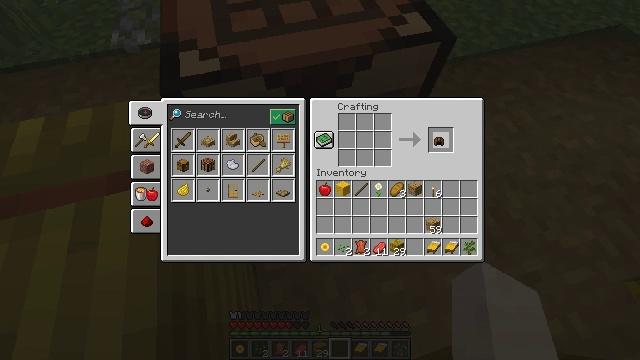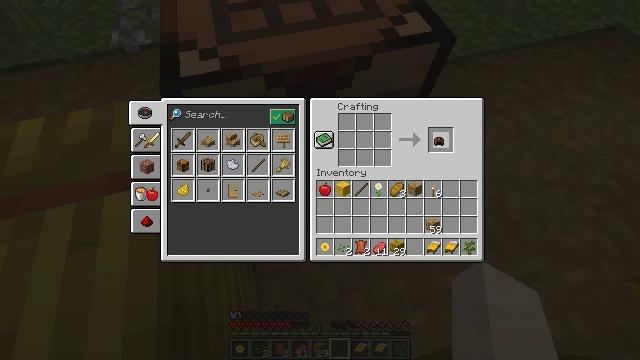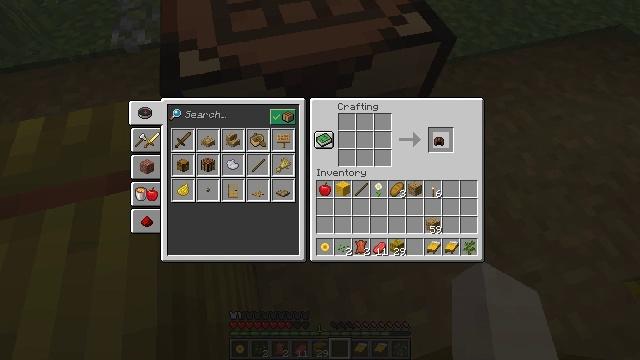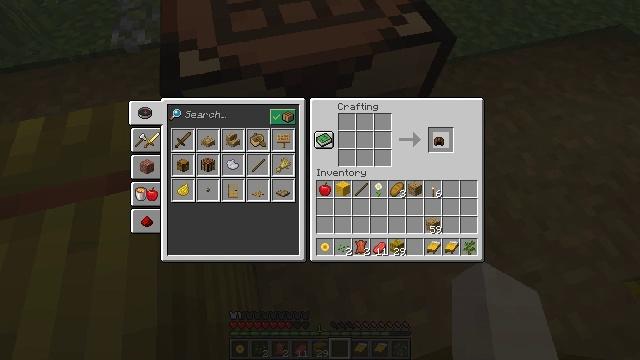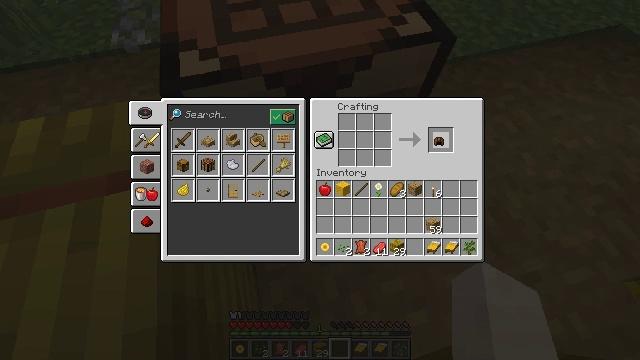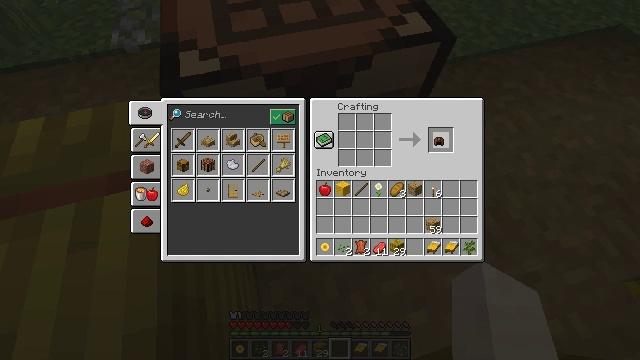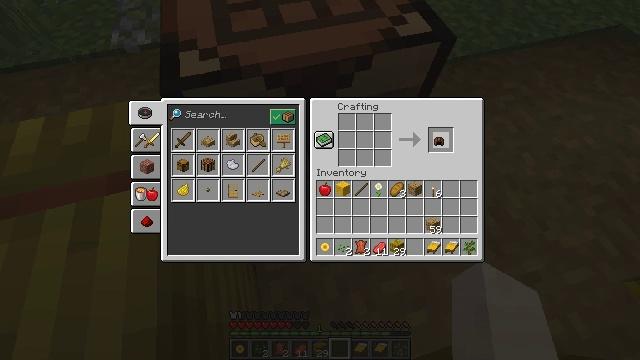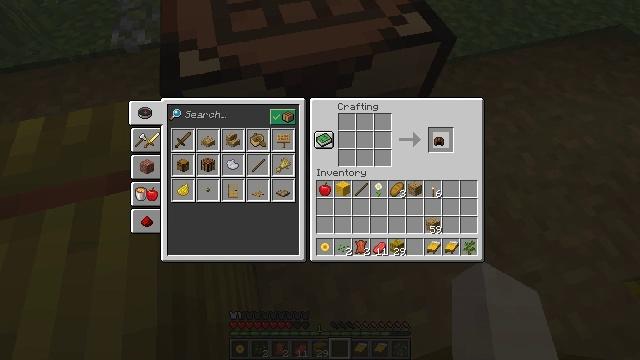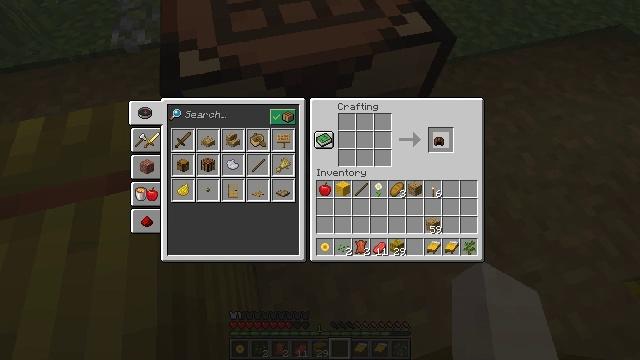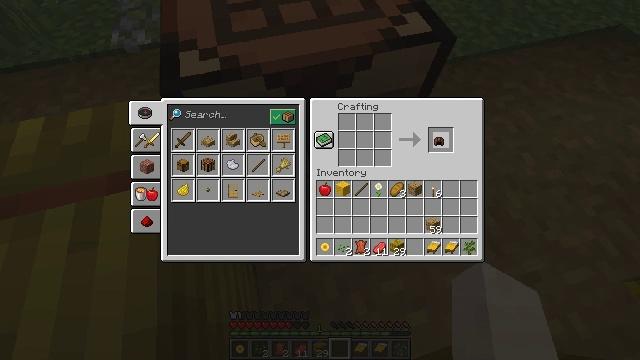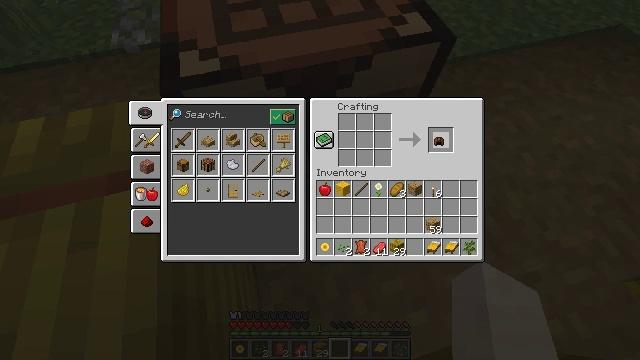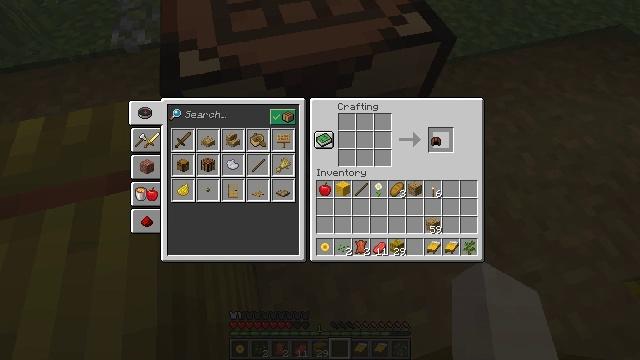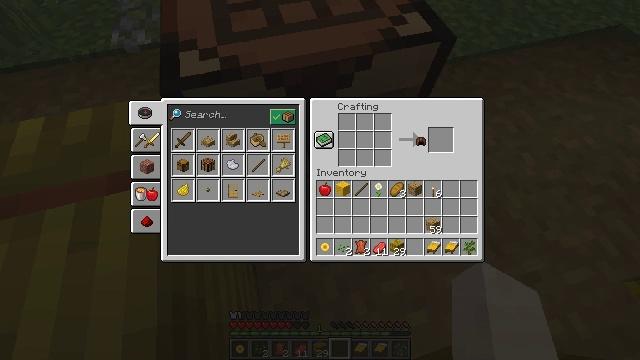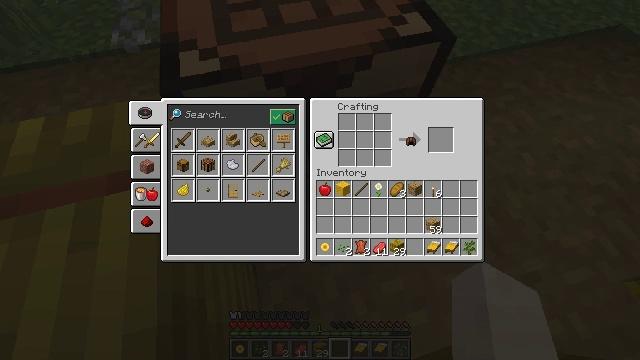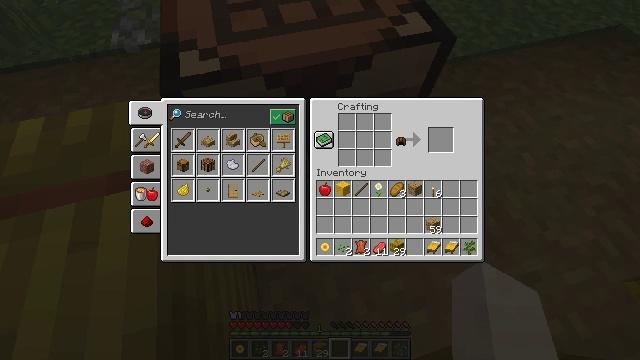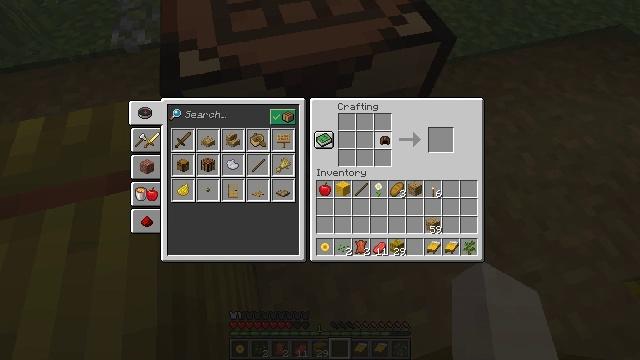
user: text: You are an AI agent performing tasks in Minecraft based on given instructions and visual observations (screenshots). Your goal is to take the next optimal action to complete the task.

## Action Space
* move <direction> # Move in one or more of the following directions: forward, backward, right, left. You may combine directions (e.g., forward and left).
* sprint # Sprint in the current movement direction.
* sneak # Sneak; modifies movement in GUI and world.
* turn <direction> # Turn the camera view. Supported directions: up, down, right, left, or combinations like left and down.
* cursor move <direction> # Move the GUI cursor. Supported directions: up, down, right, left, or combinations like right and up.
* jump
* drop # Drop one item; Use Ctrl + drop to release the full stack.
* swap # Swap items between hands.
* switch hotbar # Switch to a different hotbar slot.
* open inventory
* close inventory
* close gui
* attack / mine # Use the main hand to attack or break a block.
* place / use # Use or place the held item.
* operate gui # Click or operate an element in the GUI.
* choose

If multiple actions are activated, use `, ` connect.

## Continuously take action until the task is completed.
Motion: motion action
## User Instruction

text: Combine ingredients to craft light gray dye.
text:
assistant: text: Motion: no_op
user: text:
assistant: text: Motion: no_op
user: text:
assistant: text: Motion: no_op
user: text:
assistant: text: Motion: no_op
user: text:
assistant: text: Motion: no_op
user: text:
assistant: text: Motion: no_op
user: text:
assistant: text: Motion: no_op
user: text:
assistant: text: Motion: no_op
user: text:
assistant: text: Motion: no_op
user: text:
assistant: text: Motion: no_op
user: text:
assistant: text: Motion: no_op
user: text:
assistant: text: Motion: turn left
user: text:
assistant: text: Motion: turn left
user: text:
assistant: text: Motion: turn left
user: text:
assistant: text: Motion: turn left
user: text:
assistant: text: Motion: turn left
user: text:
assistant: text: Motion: turn left
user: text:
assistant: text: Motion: no_op
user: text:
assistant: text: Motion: no_op
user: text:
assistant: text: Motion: no_op
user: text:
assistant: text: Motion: no_op
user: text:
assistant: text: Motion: no_op
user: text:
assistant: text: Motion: no_op
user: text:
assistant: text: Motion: attack / mine
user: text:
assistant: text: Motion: attack / mine
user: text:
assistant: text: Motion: attack / mine
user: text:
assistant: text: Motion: no_op
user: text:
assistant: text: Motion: no_op
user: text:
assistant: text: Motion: no_op
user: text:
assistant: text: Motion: no_op